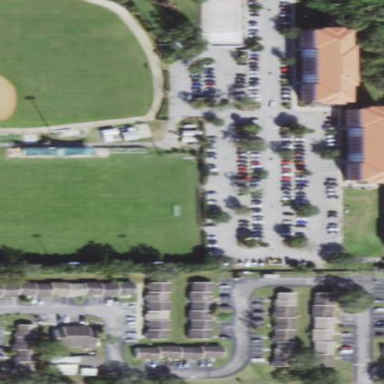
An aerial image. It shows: Parking area with surface.